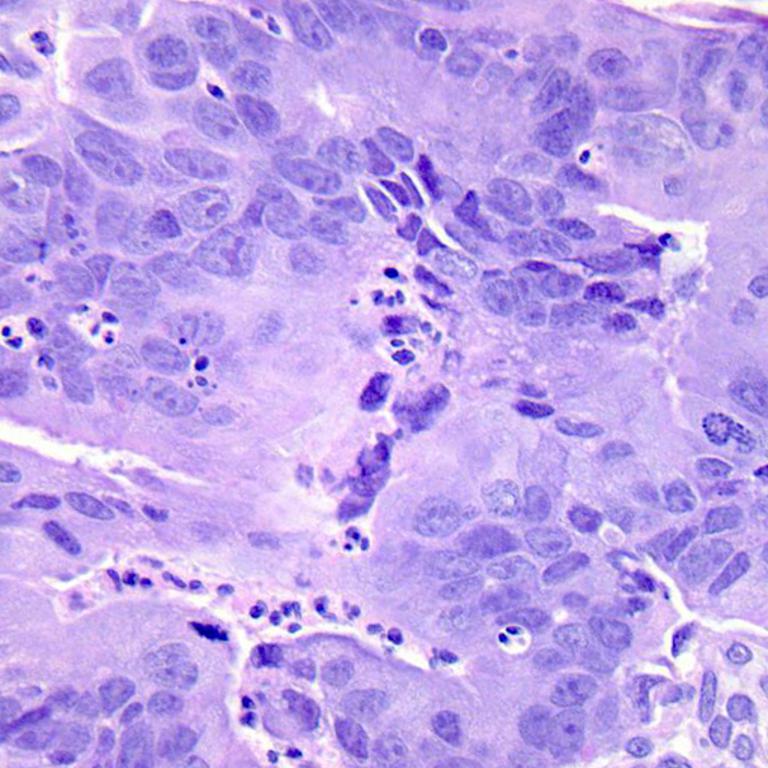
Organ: colon
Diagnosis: adenocarcinomas